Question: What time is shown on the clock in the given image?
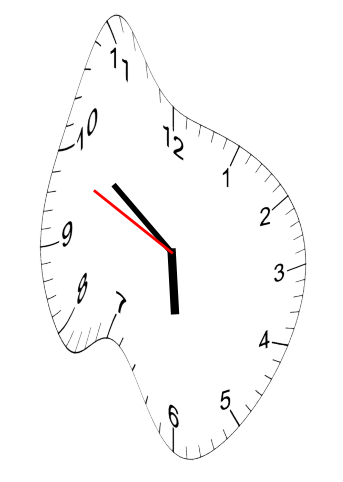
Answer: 05:50:49